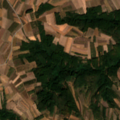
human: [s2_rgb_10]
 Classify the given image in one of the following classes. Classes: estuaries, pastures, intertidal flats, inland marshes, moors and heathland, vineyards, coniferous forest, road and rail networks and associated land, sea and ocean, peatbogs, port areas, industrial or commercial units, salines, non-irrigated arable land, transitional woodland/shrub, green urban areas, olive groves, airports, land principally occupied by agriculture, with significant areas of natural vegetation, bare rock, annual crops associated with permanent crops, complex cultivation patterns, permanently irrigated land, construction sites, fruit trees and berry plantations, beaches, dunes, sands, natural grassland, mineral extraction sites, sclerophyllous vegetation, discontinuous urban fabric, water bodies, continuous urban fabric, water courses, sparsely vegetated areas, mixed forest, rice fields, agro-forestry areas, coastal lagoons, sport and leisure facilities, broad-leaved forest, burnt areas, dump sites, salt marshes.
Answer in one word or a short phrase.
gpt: complex cultivation patterns, land principally occupied by agriculture, with significant areas of natural vegetation, broad-leaved forest